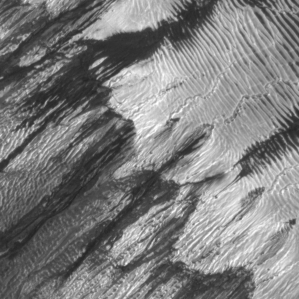
Label: frost